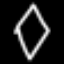
Label: diamond